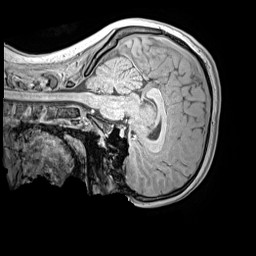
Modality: MP2RAGE
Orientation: sagittal
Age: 12
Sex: male
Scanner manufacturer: siemens
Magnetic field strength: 3 T
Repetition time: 4 s
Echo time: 0.00299 s